Question: I am loading a grid dynamically in extjs. As you can see below the column "Created" is not wide enough to display whole text in it. I want to set every column's width such that it display's its text completely.

Is this possible to do? Any suggestion?
Thanks for help.
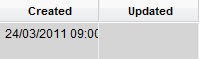
Answer: Thanks bensiu, I implemented the login. However, I cannot say that this is the ideal solution but it solves my purpose.
First, i navigate through data and find the longest string in that column (including header name of that column).
'''
// Store the longest string for each column in columns[col].maxstring
// Define a hidden label
{
xtype: 'label',
id: 'lblTab',
hidden: true
}
var lblTab = Ext.getCmp('lblTab');
var hiddenField = Ext.util.TextMetrics.createInstance(Ext.getCmp('lblTab').el);
var widthValue = 0;
// Iterate through each columns to set its maximum width
for(var col in columns) {
// find width of string
widthValue = hiddenField.getWidth(columns[col].maxstring);
// set column width
colModel.setColumnWidth(columns[col].index, widthValue + 20, false);
}
'''
I hope this helps somebody.